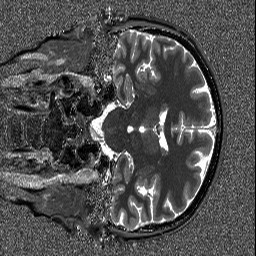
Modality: T1map
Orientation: coronal
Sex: female